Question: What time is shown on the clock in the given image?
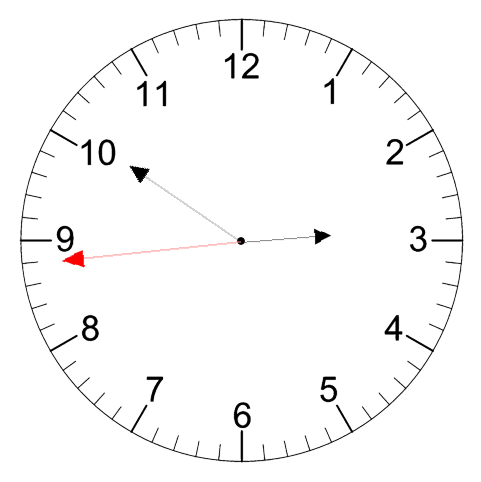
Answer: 02:50:44